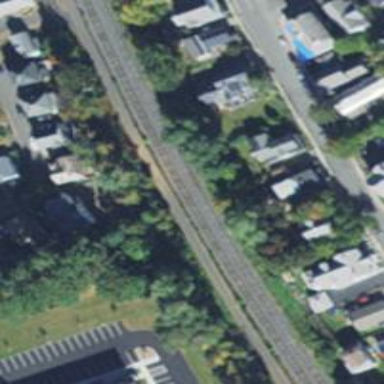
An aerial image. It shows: Railway siding with rails.